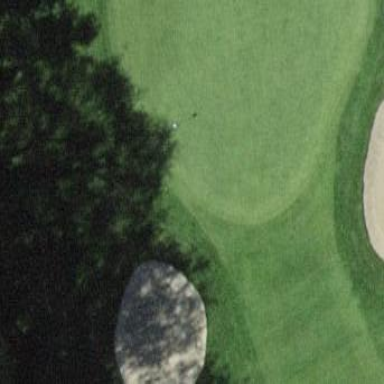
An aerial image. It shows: Golf bunker filled with sandy terrain.